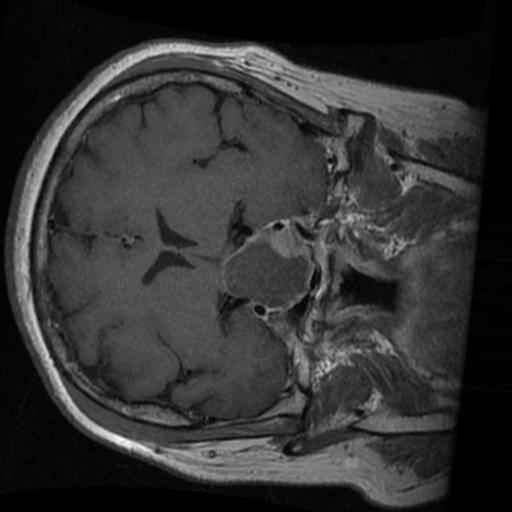
Label: brain_tumor